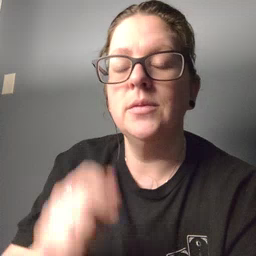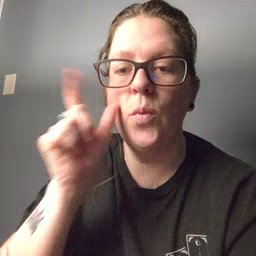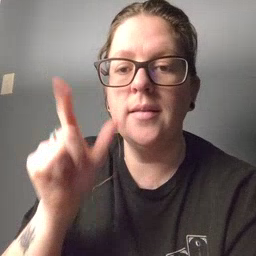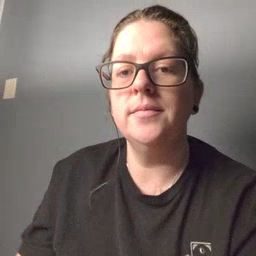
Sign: wake